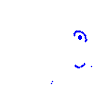
Particle: kaon